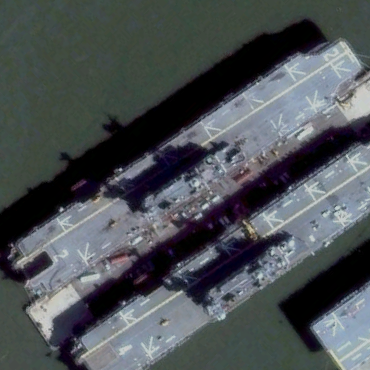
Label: assault